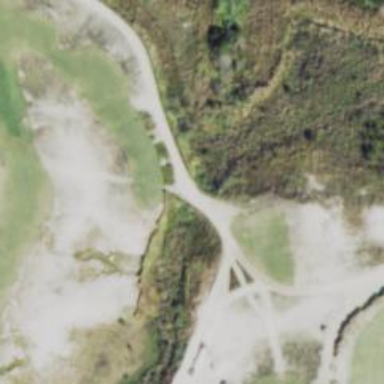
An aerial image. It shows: Pathway for golfing.